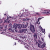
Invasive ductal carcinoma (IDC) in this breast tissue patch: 0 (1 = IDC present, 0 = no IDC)